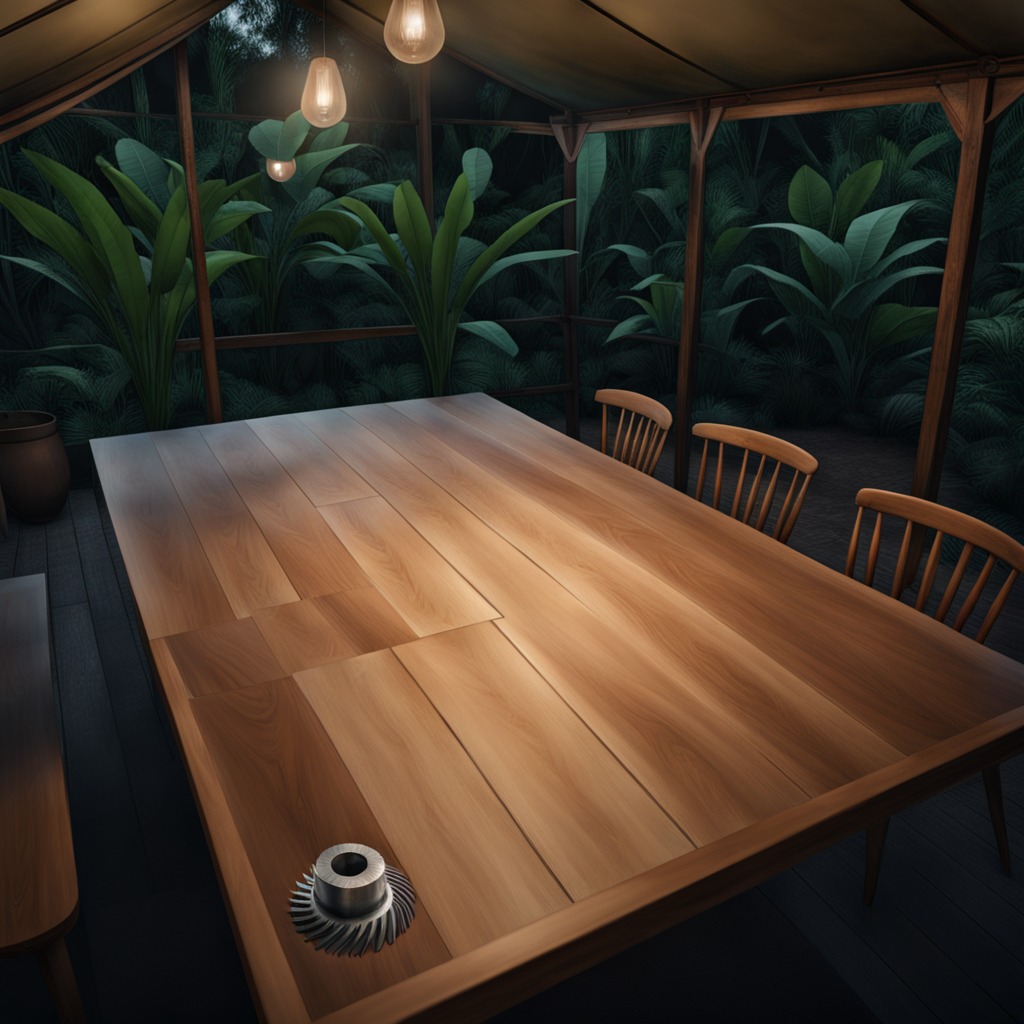
A steel gear with teeth is lying on a wooden table inside a jungle field workshop tent at night.